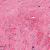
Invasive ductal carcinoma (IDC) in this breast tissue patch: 0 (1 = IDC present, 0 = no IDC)